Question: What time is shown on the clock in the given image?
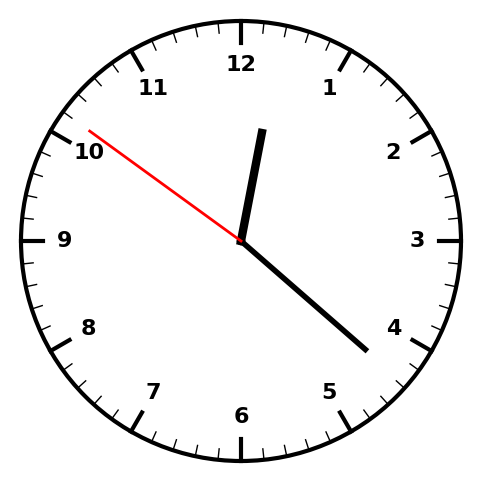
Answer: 12:21:51